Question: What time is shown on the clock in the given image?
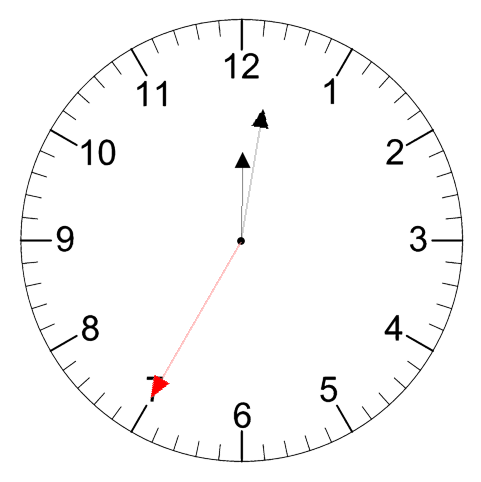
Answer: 12:01:35